Question: # The Issue
I have a Qt application that is made in Visual Studio 2005 which uses a fair amount of other libraries which are all compiled with a struct member alignment of 1. I'm also pretty sure that Qt default uses a struct member alignment of 0.
This obviously causes issues when i compile my application with a struct member alignment of 0 (Other libraries will fail) or 1(Qt will fail).
# What I've tried
## Compiler flags in the projects.pro file
1. I downloaded the source code of Qt.
2. I added the following at the top of the projects.pro file QMAKE_CXXFLAGS_DEBUG += -Zp1 QMAKE_CXXFLAGS_RELEASE += -Zp1
3. I used the visual studio commandline to start the configure.exe which creates the makefiles.
4. I started nmake which then compiles Qt.
This causes Qt to compile with a struct member alignment of 0. Maybe -Zp1 (I also tried /Zp1) is not recognized by the compiler but this would surprise me because this is how Visual Studio uses it in its property pages:

## compiler flags in the makefile
Now is was looking into doing about the same:
1. Downloading the source code of Qt.
2. Running configure.exe in the visual studio commandline.
At this point I have the makefile which I can alter so that it can use a struct member alignment of 1. No success here.
# My Question
How can i compile Qt for Visual Studio 2005 with a struct member alignment of 1?
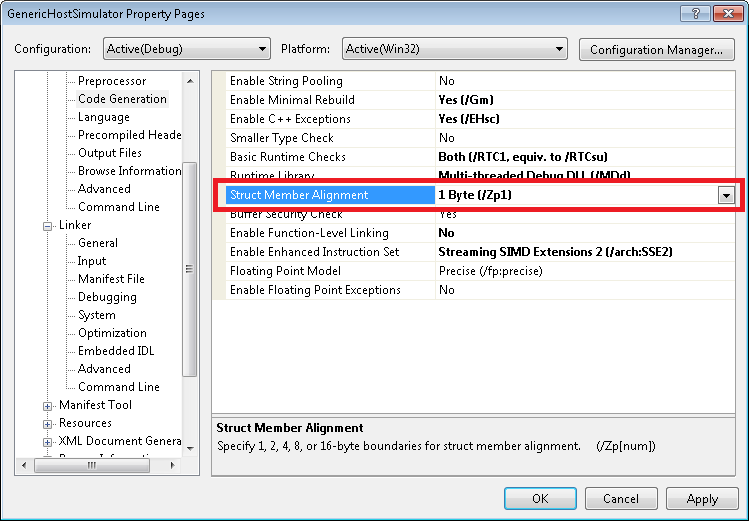
Answer: Qt does not support a struct member aligment different from 8 (Default). The only way to solve this is by using <URL>:
'''
#pragma pack( [ show ] | [ push | pop ] [, identifier ] , n )
'''
Surround all Qt code and includes with a push and pop:
'''
#pragma pack(push, 8)
...
#pragma pack(pop)
'''